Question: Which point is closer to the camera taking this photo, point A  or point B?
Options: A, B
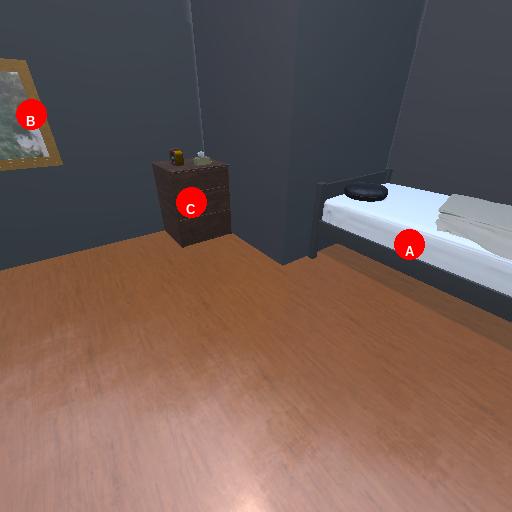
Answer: A